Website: lowes
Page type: newsletter-management
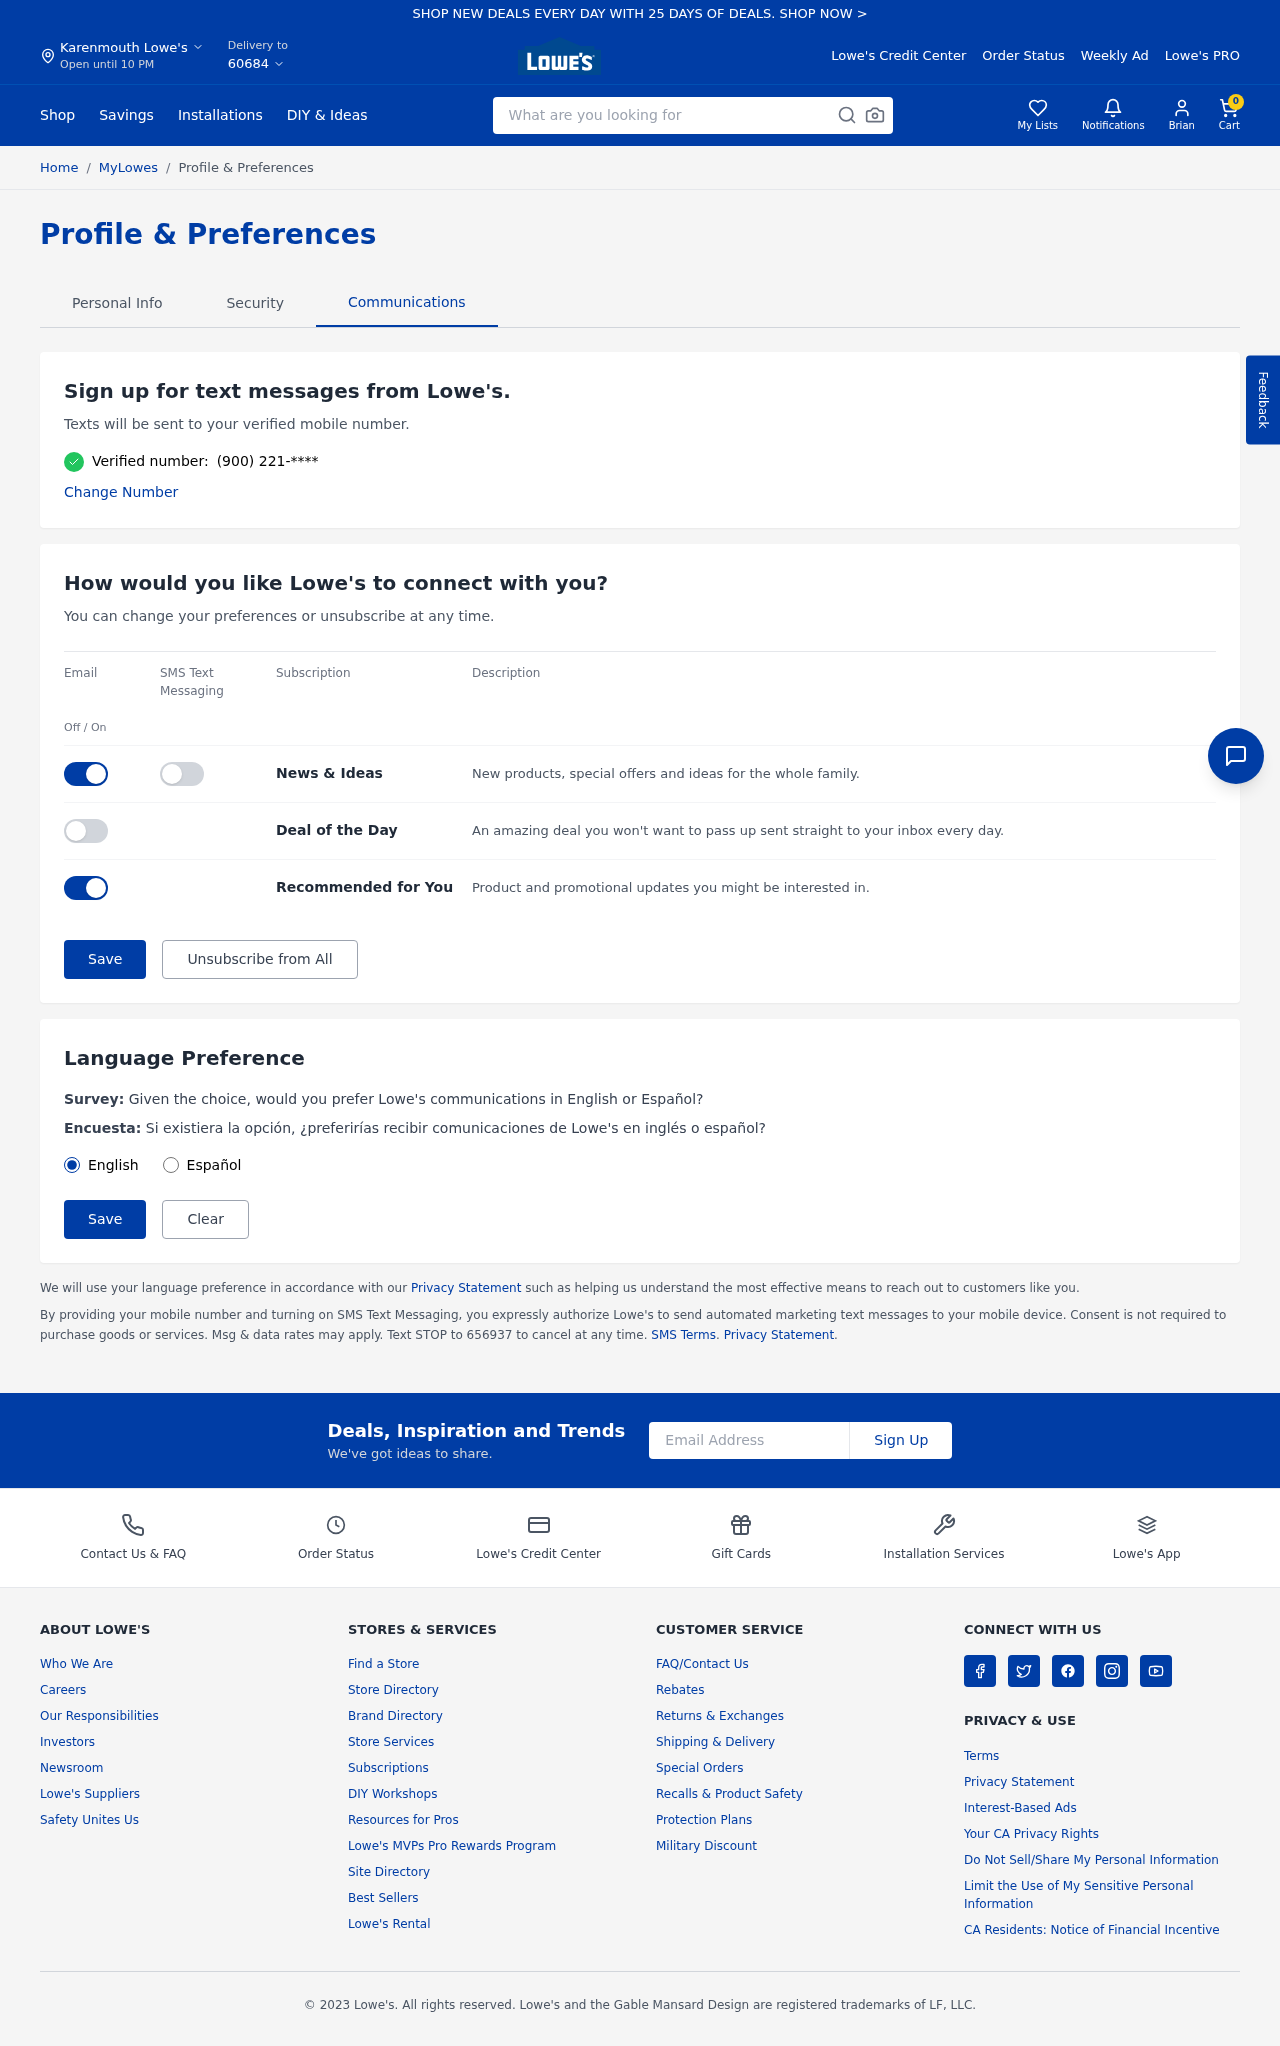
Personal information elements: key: PII_CITY
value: Karenmouth
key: PII_EMAIL
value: brianmccarthy@hotmail.com
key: PII_FIRSTNAME
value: Brian
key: PII_POSTCODE
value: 60684
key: PII_PHONE
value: (900) 221
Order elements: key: ORDER_NUM_ITEMS
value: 0
Search elements: key: HEADER_SEARCH
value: What are you looking for